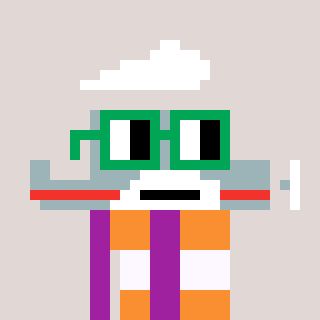
a pixel art character with square green glasses, a plane-shaped head and a magenta-colored body on a warm background